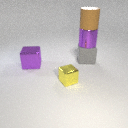
large brown rubber cylinder above large gray rubber cube